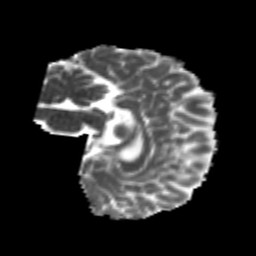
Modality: MD
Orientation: sagittal
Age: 21
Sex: female
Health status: healthy
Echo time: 0.074 s